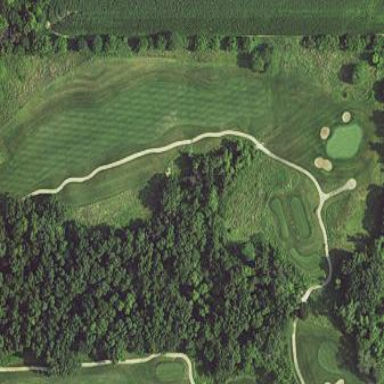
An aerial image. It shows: Grassy area designated as golf fairway.